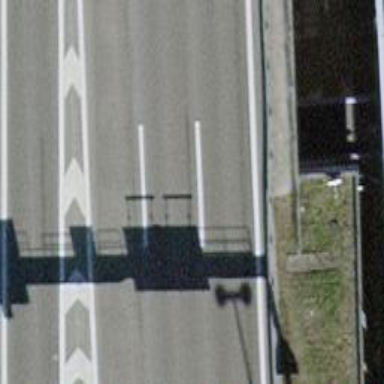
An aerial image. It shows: Motorway bridge with asphalt surface.